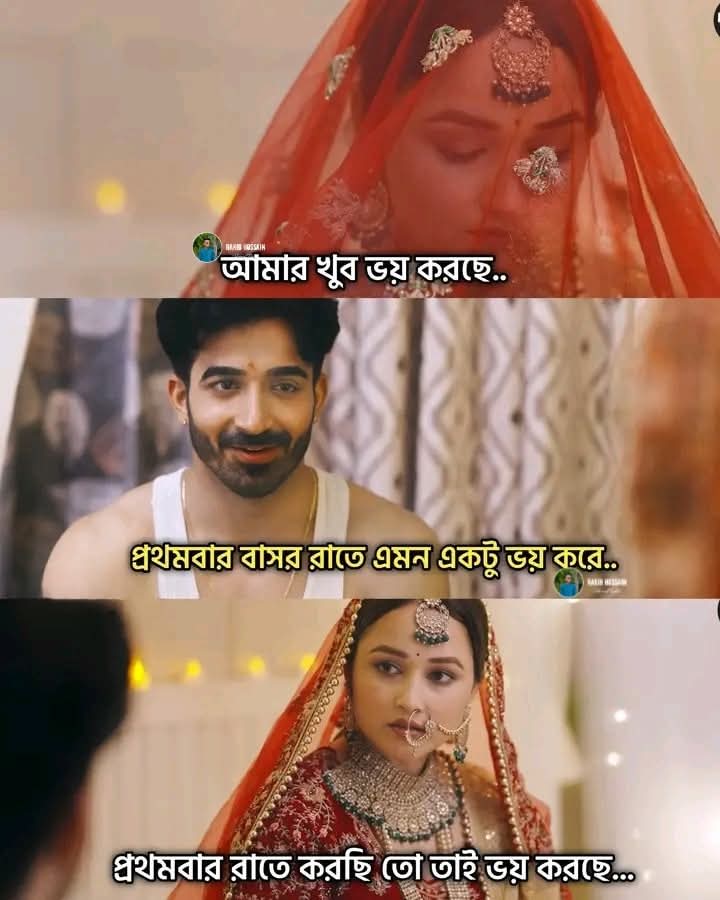
Text: আমার খুব ভয় করছে..
প্রথমবার বাসর রাতে এমন একটু ভয় করে..
প্রথমবার রাতে করছি তো তাই ভয় করছে...
Label: Hate
Hate category: Personal Offence
Targeted group: Society